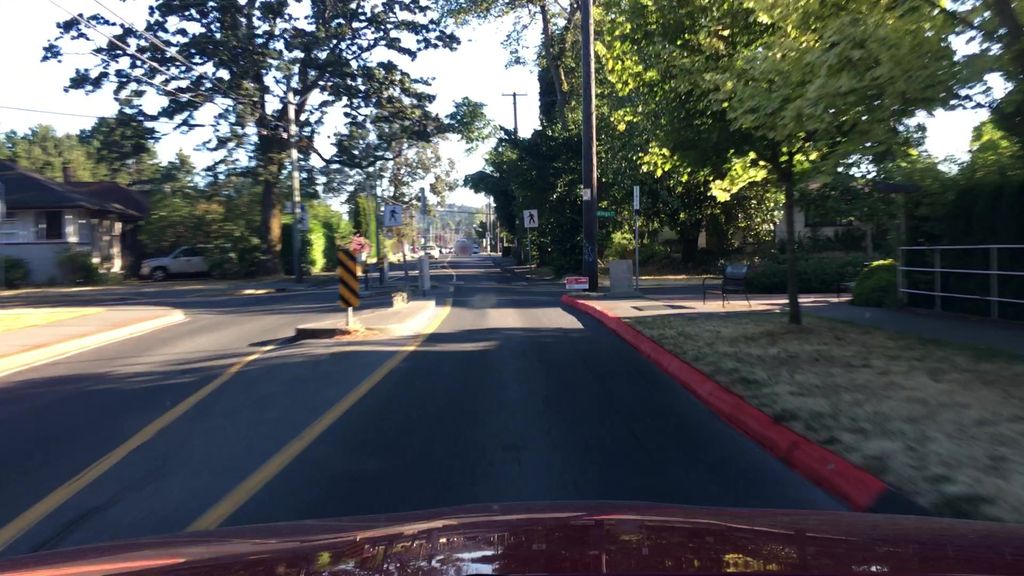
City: victoria